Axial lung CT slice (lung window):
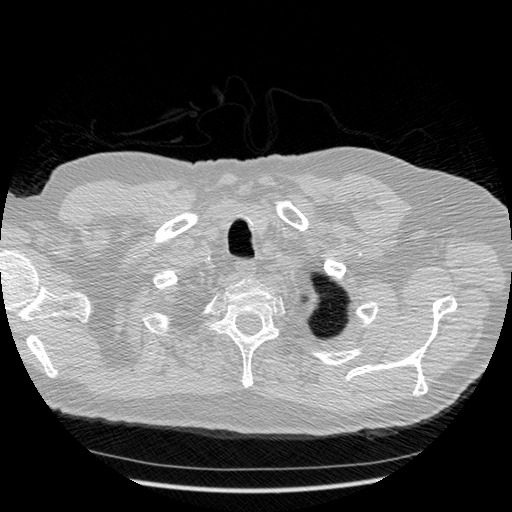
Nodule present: no